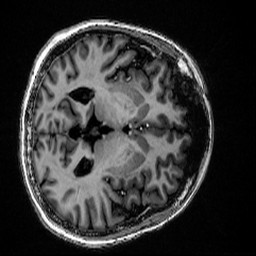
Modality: MP2RAGE
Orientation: axial
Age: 55
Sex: female
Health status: healthy